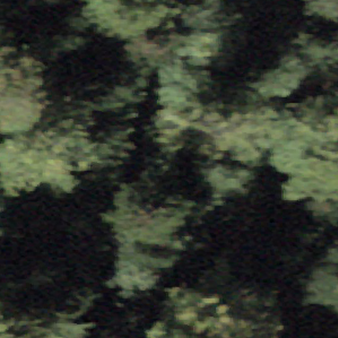
Label: other